Field crop: maize
Growth stage: 2
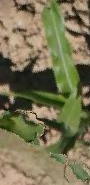
Species: maize